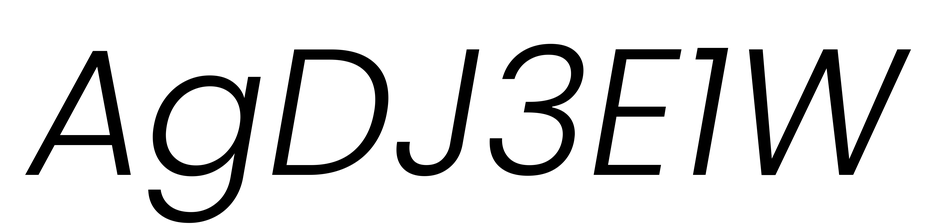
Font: Poppins-LightItalic